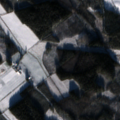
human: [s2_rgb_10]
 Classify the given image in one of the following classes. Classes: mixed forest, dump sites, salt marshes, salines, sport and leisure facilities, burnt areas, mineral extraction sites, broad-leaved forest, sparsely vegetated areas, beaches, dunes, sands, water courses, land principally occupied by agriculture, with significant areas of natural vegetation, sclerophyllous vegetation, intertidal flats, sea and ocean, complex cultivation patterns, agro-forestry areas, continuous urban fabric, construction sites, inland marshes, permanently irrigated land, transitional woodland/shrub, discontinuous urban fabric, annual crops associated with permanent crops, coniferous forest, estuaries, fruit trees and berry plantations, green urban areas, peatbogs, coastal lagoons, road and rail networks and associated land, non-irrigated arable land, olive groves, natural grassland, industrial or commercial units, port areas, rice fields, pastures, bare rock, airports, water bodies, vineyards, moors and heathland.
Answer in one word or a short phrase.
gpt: non-irrigated arable land, land principally occupied by agriculture, with significant areas of natural vegetation, coniferous forest, mixed forest